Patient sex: M
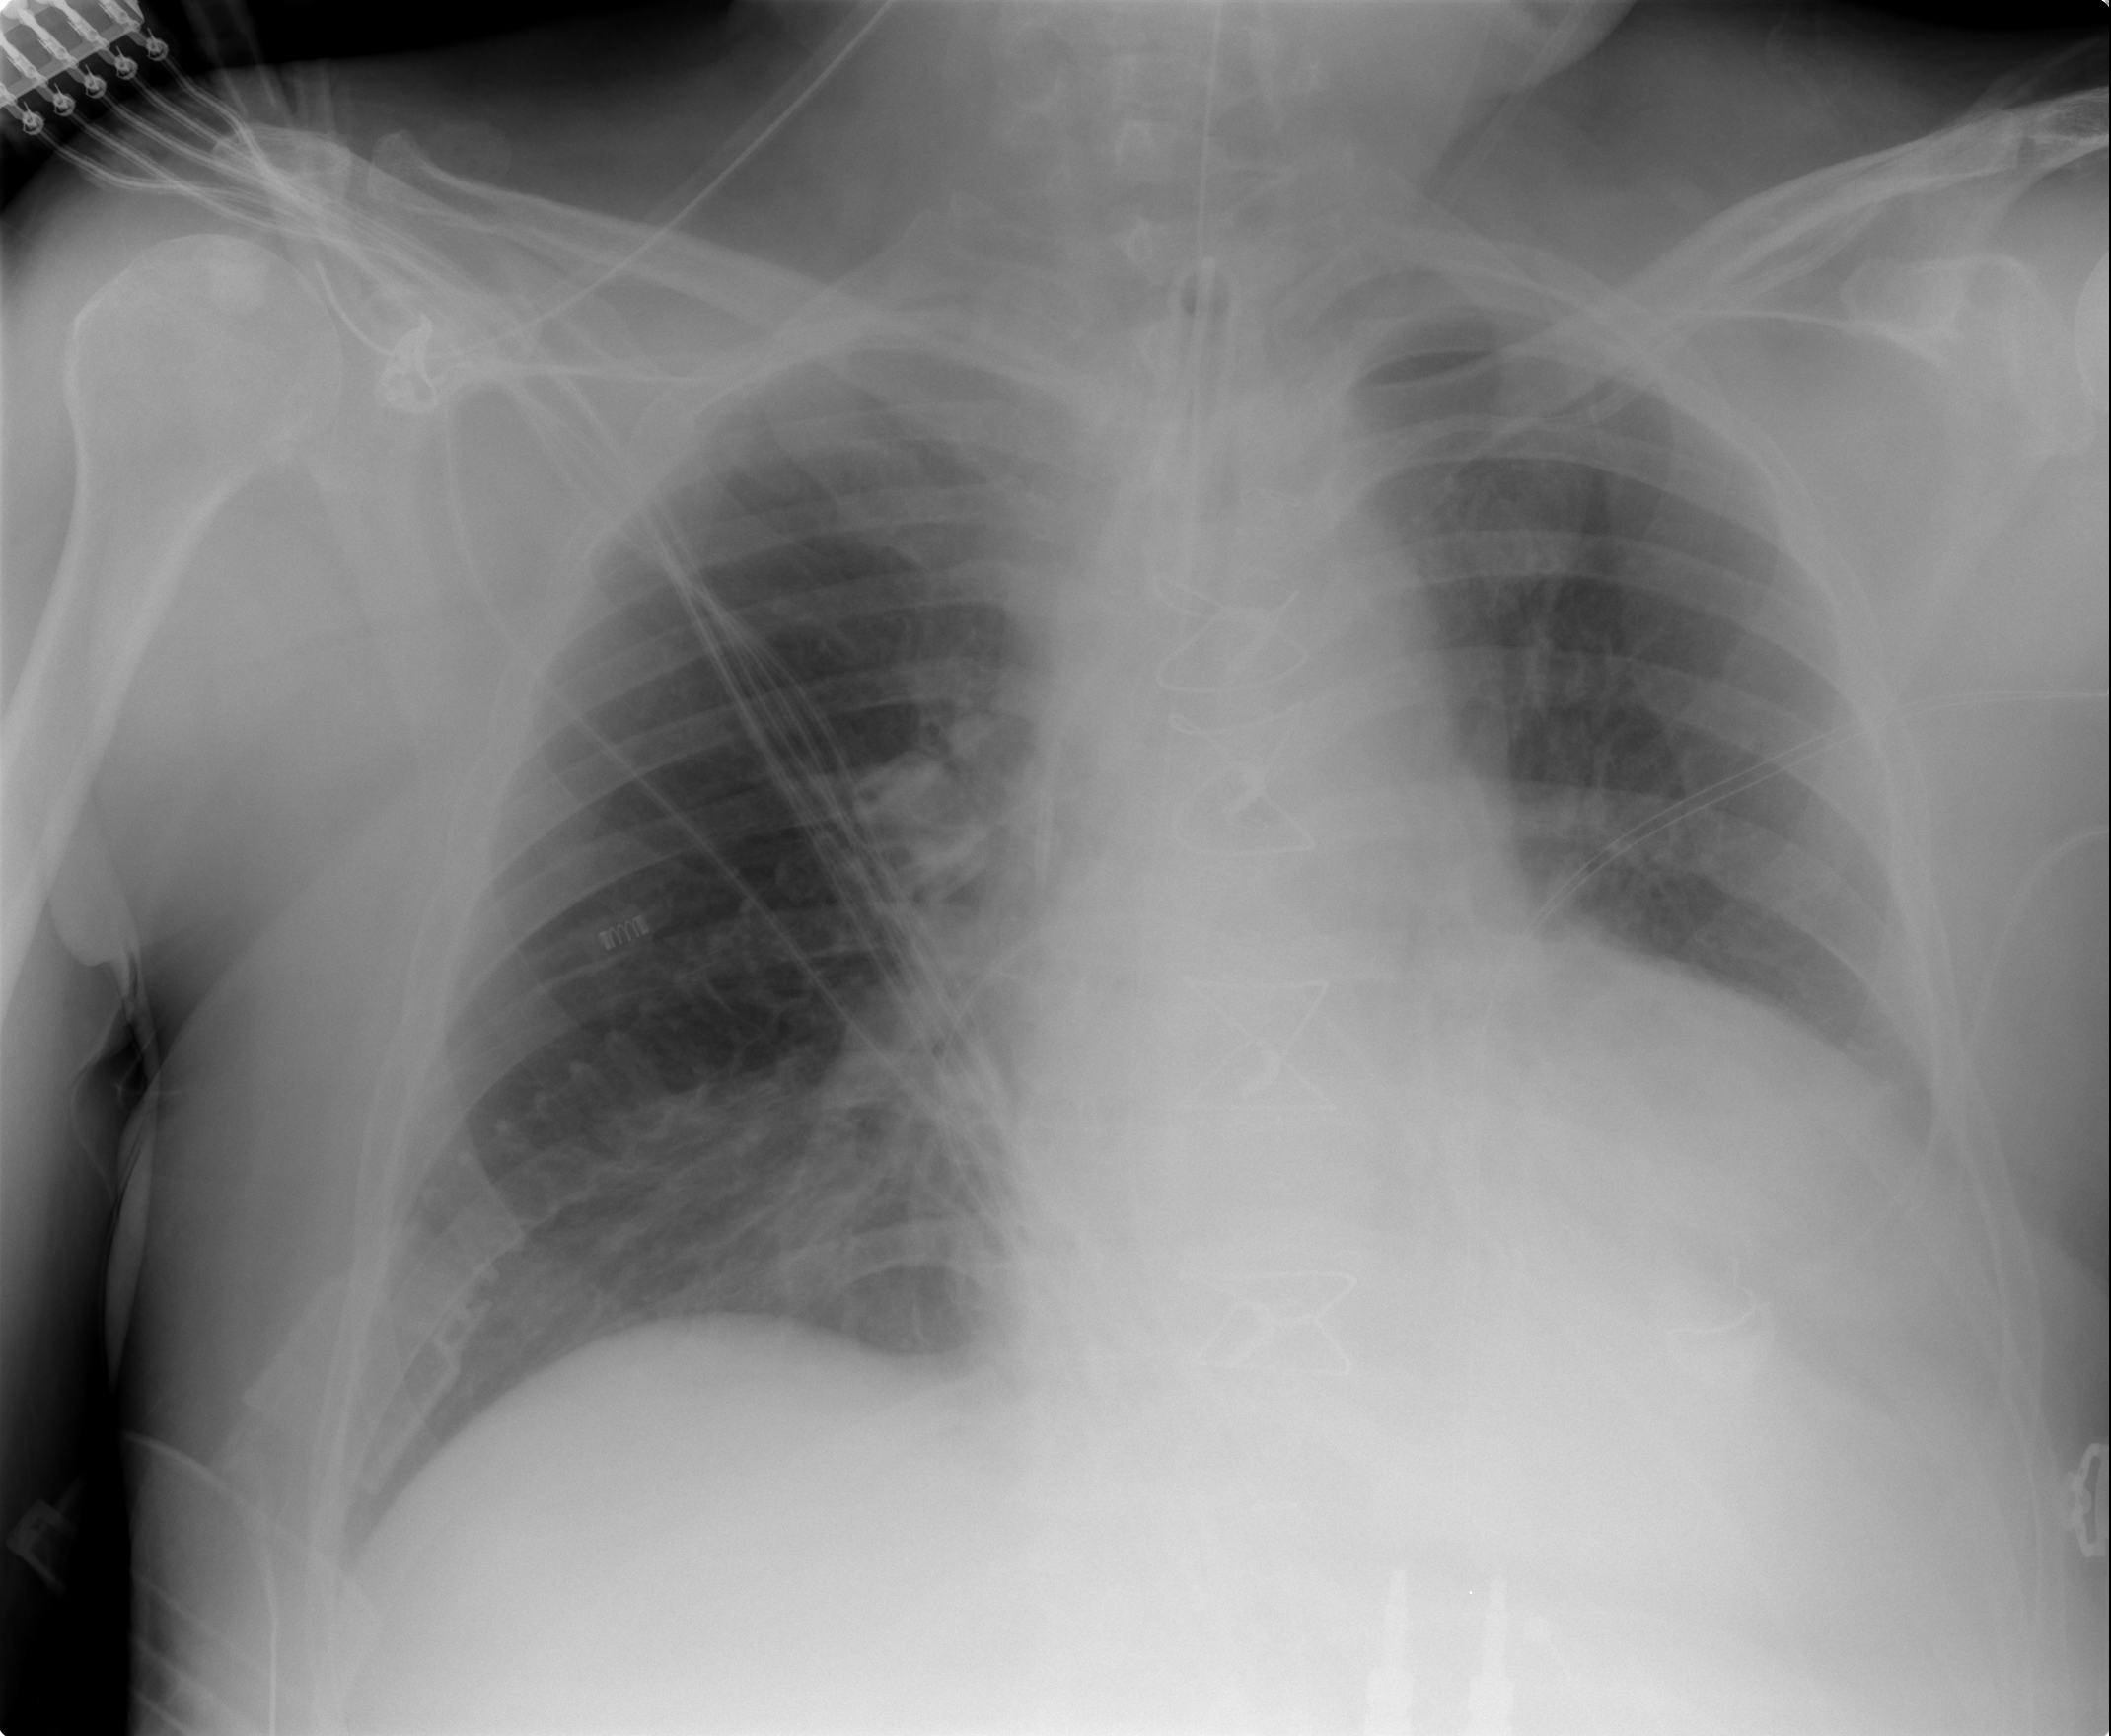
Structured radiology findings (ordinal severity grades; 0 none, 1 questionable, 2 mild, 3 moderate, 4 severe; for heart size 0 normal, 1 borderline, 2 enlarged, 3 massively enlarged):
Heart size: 2
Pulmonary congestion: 2
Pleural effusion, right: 0
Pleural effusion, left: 2
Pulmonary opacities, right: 2
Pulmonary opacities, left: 0
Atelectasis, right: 2
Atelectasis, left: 2